Question: I am quite new to iOS and Objective-c.
I am trying to auto generate a 'pList' in my app that looks like this.

I've so far been able to create the file making it a normal 'Value => Key' file if i replace my for loop by
'''
for (NSString* exercisePictureName in bigPictureData) {
[data setObject:exercisePictureName forKey:exercisePictureName];
}
'''
but my problem is that I have no idea how to structure the logic at the end of my loop to create a file structure like shown in the picture. As it has to be exact.
Could anyone point me in the right direction on how to structure my loop so that it creates the file with the right format????
'''
- (void) createImageListFromSource {
NSArray *paths = NSSearchPathForDirectoriesInDomains(NSDocumentDirectory, NSUserDomainMask, YES);
NSString *documentsDirectory = [paths objectAtIndex:0];
NSString *path = [documentsDirectory stringByAppendingPathComponent:@"exercisePictures.plist"];
NSFileManager *fileManager = [NSFileManager defaultManager];
if (![fileManager fileExistsAtPath: path])
{
path = [documentsDirectory stringByAppendingPathComponent: [NSString stringWithFormat: @"exercisePictures.plist"] ];
}
//To insert the data into the plist
NSArray* bicepPictureData = [self getAllimagesThatStartWith:@"bicep-"];
NSArray* tricepPictureData = [self getAllimagesThatStartWith:@"tricep-"];
NSArray* absPictureData = [self getAllimagesThatStartWith:@"abs-"];
NSArray* chestPictureData = [self getAllimagesThatStartWith:@"chest-"];
NSArray* backPictureData = [self getAllimagesThatStartWith:@"back-"];
NSArray* bigPictureData = [bicepPictureData arrayByAddingObjectsFromArray:tricepPictureData];
bigPictureData = [bigPictureData arrayByAddingObjectsFromArray:absPictureData];
bigPictureData = [bigPictureData arrayByAddingObjectsFromArray:chestPictureData];
bigPictureData = [bigPictureData arrayByAddingObjectsFromArray:backPictureData];
NSArray* finalData = [[NSArray alloc] init];
for (NSString* exercisePictureName in bigPictureData) {
NSDictionary* data = [[NSDictionary alloc] initWithObjectsAndKeys:exercisePictureName,@"text",exercisePictureName,@"image", nil];
[finalData arrayByAddingObject:data];
NSLog(@"%@",data);
}
NSLog(@"%@",finalData);
[finalData writeToFile: path atomically:YES];
}
'''
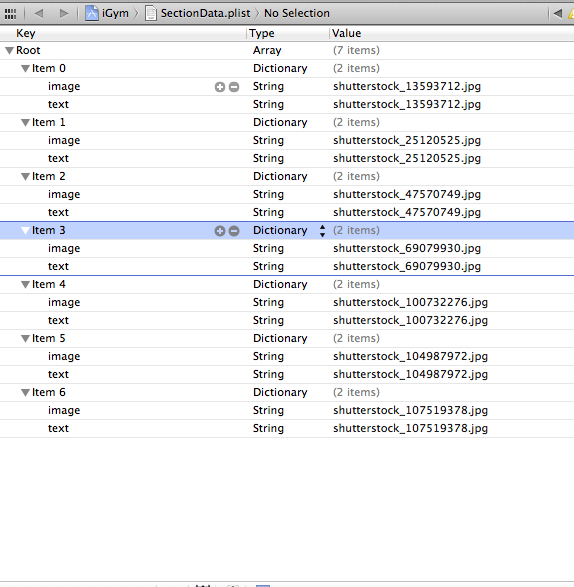
Answer: What you have is an array of dictionaries. Pseudocode to show the structure:
'''
NSMutableArray* arr = [NSMutableArray array];
for (...) {
NSDictionary* d = @{@"image": something, @"text": somethingelse};
[arr addObject:d];
}
'''
When you are all done, just save the array directly with 'writeToURL...'.